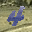
Label: 4